На гладкий жесткий неподвижный стержень, образующий угол $\alpha$ с горизонтом, надето колечко $A$ массы $m_1$, которое может скользить по стержню без трения (см. рис.). К колечку при помощи невесомой нити $AB$ прикреплен грузик $B$ массы $m_2$. Первоначально колечко удерживают рукой таким образом, что нить $AB$ вертикальна.
Чему будет равно натяжение нити в первый момент времени после того, как колечко отпустят?
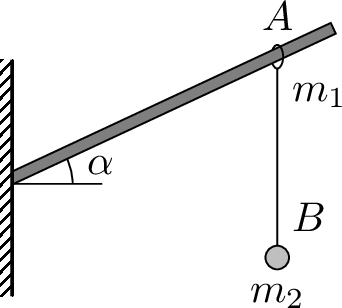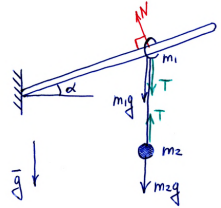
Решение: Нарисуем силы, действующие на колечко и грузик.На грузик действует сила натяжения нити $T$ и сила тяжести $m_2g$, а на колечко действует сила натяжения $T$, сила тяжести $m_1g$ и сила нормальной реакции со стороны стержня.  Колечко может двигаться только вдоль стержня. Его ускорение равно $a_1$, т.ч. по $\mathrm{II}$ закону Ньютона: $$m_1 a_1=\left(T+m_1 g\right) \sin \alpha \Rightarrow a_1=\frac{\left(T+m_1 g\right) \sin \alpha}{m_1} .$$Ускорение грузика вертикально, направлено вниз и равно $a_2$ т.г. $m_2 a_2=m_2 q-T \Rightarrow a_2=\frac{m_2 g-T}{m_2} .$Гипотетически возможны две ситуации: 1) нить натянута2) нить не натянута. $1.$ Нить натянута, т.е. $T>0$.За очень малое время $t$ нижний конец нити перемещается вниз на $\approx \frac{a_2 t^2}{2}$, а верхний конец смещается вдоль стержня по направлению к стенке на $\frac{a_1 t^2}{2}$, т.ч. его смещение по вертикали $\approx \frac{a_1 t^2}{2} \sin \alpha$ вниз.Так как нить нерастяжима и натянута, то при малых $t$: $$\frac{a_1 t^2}{2} \sin \alpha=\frac{a_2 t^2}{2} \Rightarrow a_1 \sin \alpha=a_2\\\begin{aligned}& \frac{\left(T+m_1 g\right) \sin ^2 \alpha}{m_1}=\frac{m_2 g-T}{m_2} \\& T\left(\frac{\sin ^2 \alpha}{m_1}+\frac{1}{m_2}\right)=g\left(1-\sin ^2 \alpha\right)=g \cos ^2 \alpha . \\& T=\frac{m_1 m_2 g \cos ^2 \alpha}{m_1+m_2 \sin ^2 \alpha}>0 .\end{aligned}$$ $2.$ Предположим, что нить не натянута. Так как нить нерастяжима, то $a_1 \sin \alpha \geqslant a_2$.Имеем при $T=0$:$a_1=g \sin \alpha, \quad a_2=g$, так что $a_1 \sin \alpha \geqslant a_2 \Leftrightarrow \sin ^2 \alpha \geqslant 1$.Этого быть не может т.к. $\alpha \in(0 ; \pi / 2)$ и $\sin \alpha \in(0 ; 1)$, т.ч. $\sin ^2 \alpha<1$.Поэтому случай ненатянутой нити не реализуется.
Ответ: $$T=\frac{m_1m_2g\cos^2\alpha}{m_1+m_2\sin^2\alpha}$$
Темы:
T, Механика, Динамика, Движение связанных тел, Всероссийские